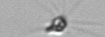
Label: Calciopappus